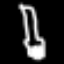
Label: fork